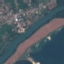
Land use / land cover: River